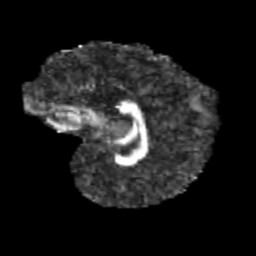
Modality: FA
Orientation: sagittal
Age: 9
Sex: male
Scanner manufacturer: siemens
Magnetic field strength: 3 T
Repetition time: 3.8 s
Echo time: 0.07 s